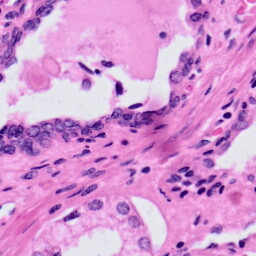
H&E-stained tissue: Prostate